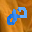
Label: 8